Question: I tried to test the connection on h2 console and got this error:-

The error with code 50000 is thrown when something unexpected occurs, for example an internal stack overflow. For details about the problem, see the cause of the exception in the stack trace.'[General error: "java.lang.IllegalStateException: Unable to read the page at position 6322192528771 [1.4.200/6]" [50000-200] HY000/50000 (Help)][1]'
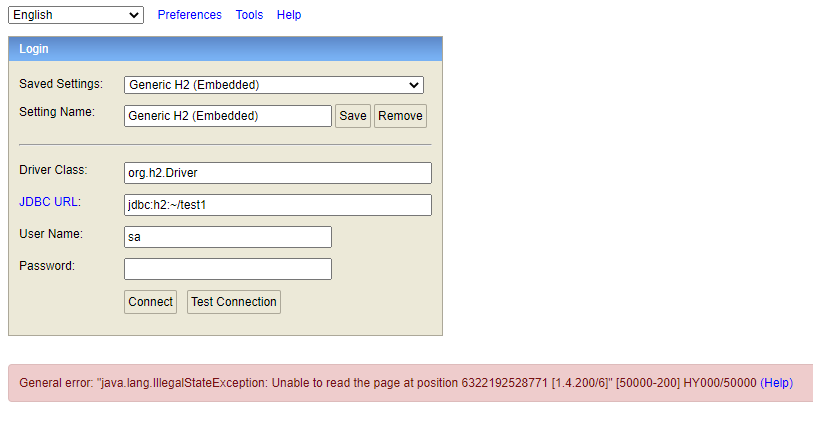
Answer: Your database file is corrupted. If you need data from it, you can try to use the recovery tool. If you don't need it, you can simply delete 'test1.mv.db' in the home directory of your user account.
When you use persistent embedded databases in H2 you should be careful with them, 'Thread.interrupt()' may corrupt the database file, for example, unless you're using the 'async:' filesystem. Corruption is also possible when you open the database file from a recent version of H2 with older one. The default MVStore engine also has some own problems.